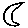
Label: moon